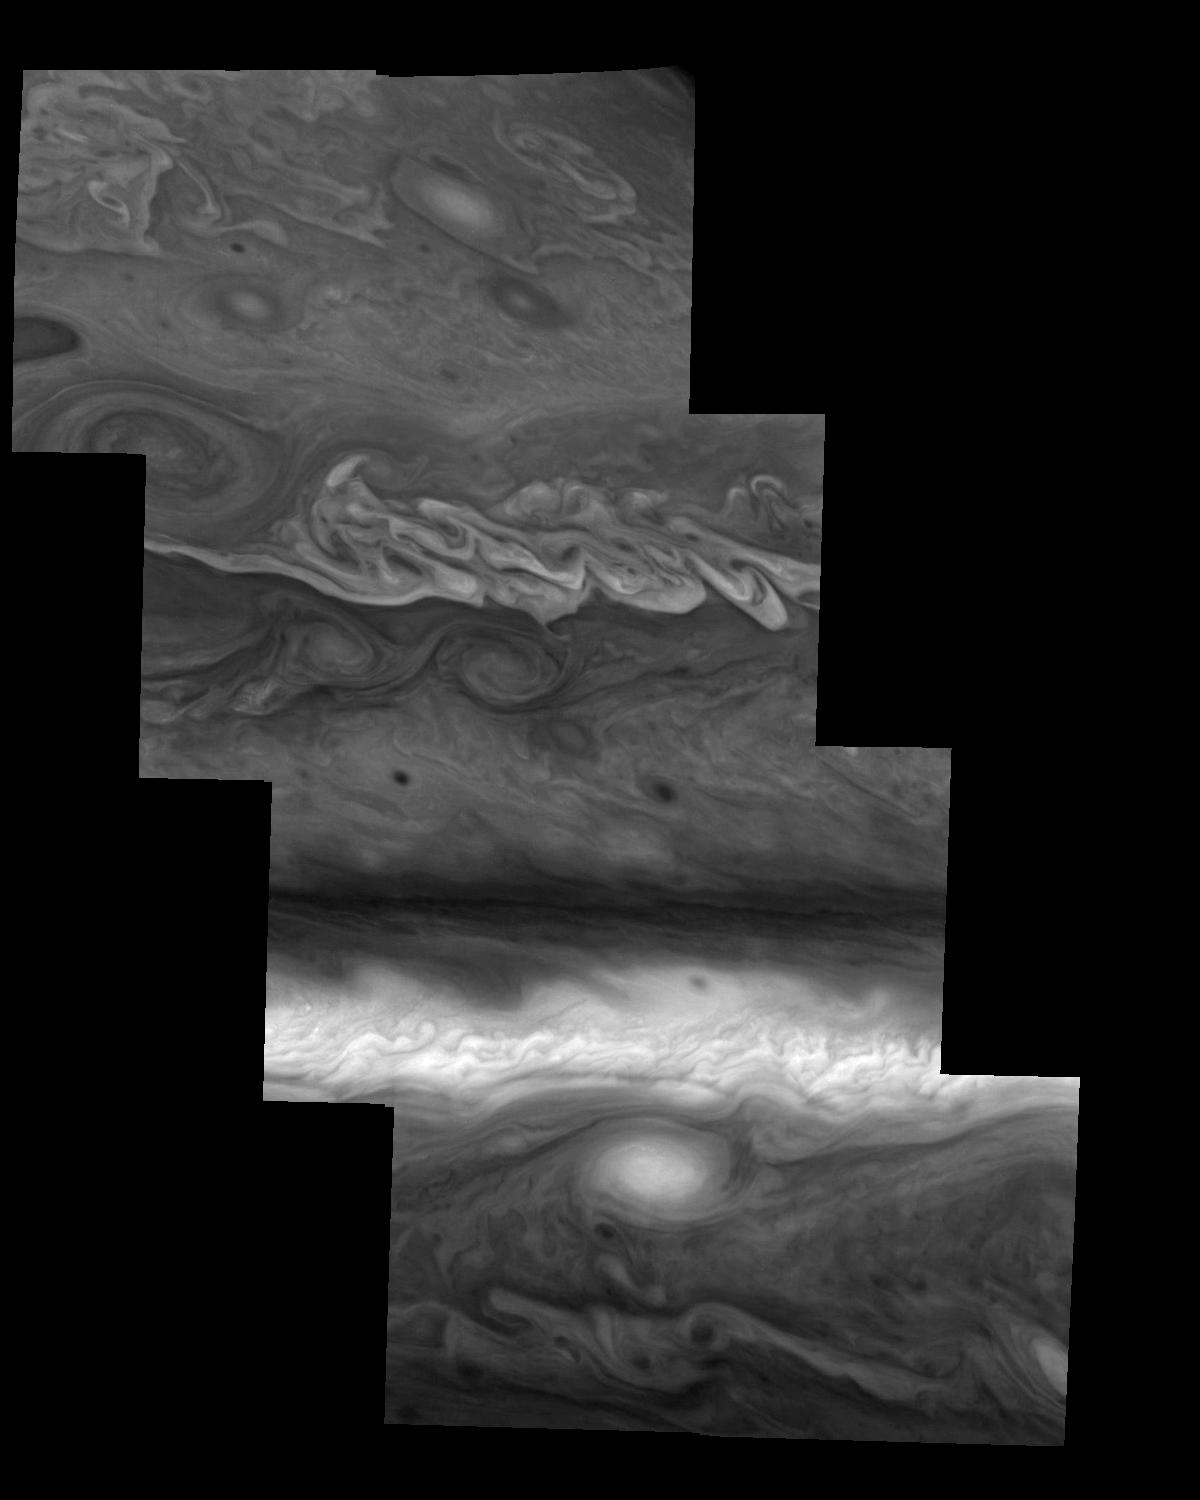
Jupiter Northern Hemisphere in Violet Light Time Set 2 Jupiter, Galileo